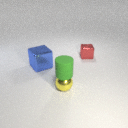
small yellow metal sphere to the right of large blue metal cube